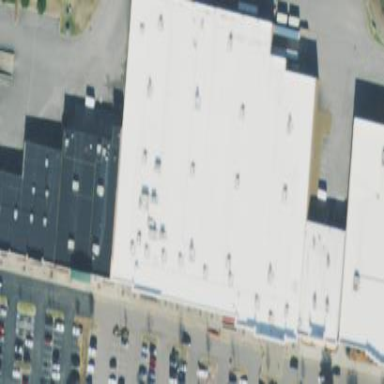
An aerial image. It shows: Hypermarket building.